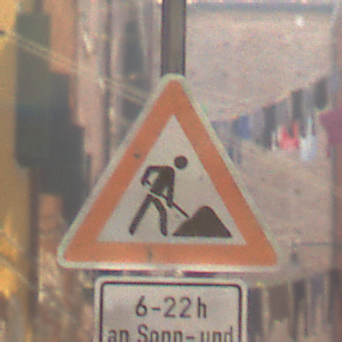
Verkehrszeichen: Arbeitsstelle
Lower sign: ZeitangabenMitBeschraenkungAufWochentage4
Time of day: Midday
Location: Outdoor (Urban)
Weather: Clear
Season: NotSpecified
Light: Natural